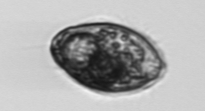
Label: Pleuronema